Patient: sex F, age 56
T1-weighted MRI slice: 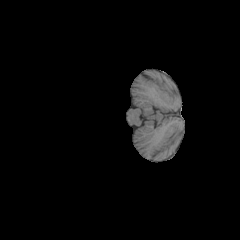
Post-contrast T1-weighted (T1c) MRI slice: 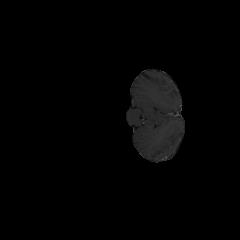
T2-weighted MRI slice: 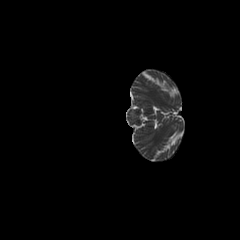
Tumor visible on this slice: no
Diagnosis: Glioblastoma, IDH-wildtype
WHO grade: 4